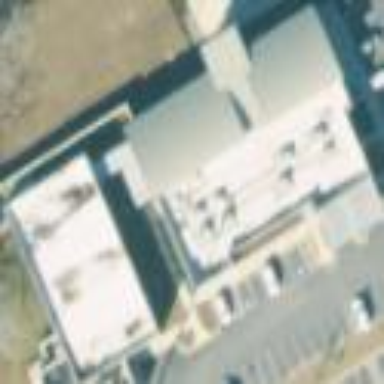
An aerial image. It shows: Police building.